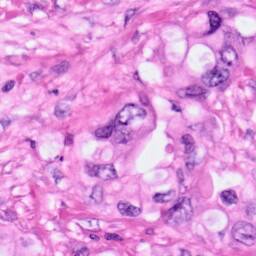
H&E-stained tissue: Pancreatic